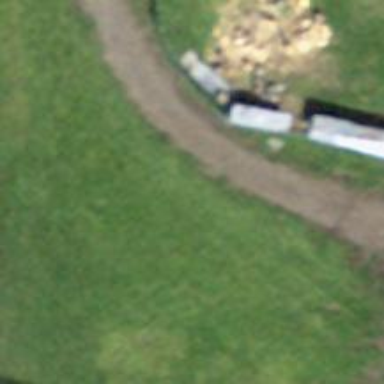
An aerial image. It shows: Path.